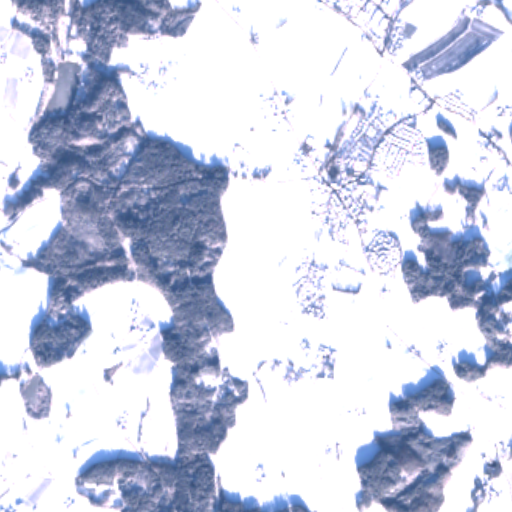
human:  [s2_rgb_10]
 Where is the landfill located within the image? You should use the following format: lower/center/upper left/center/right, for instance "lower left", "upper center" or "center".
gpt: The landfill is located in the lower left of the image.
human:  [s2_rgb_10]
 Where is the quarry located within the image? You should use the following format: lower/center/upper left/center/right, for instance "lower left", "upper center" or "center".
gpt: The quarry is located in the lower left of the image.
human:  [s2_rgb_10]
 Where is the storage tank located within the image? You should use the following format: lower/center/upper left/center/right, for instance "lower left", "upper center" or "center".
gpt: The storage tank is located in the lower center of the image.
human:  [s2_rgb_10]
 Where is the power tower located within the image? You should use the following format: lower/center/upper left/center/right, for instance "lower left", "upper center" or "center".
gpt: There is no power tower in the image.